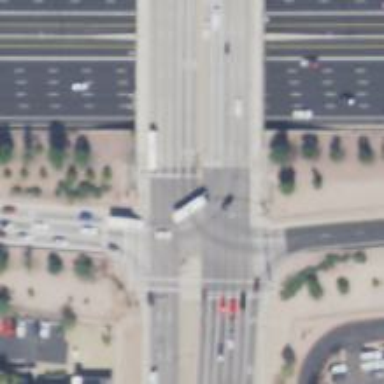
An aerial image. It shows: Solid stop line on the road.